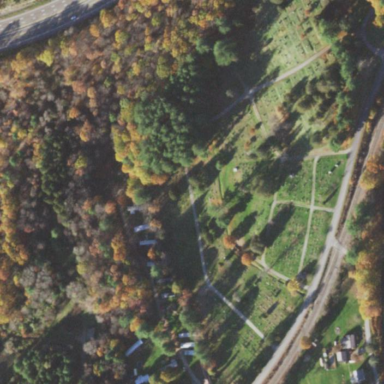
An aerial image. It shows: Cemetery.